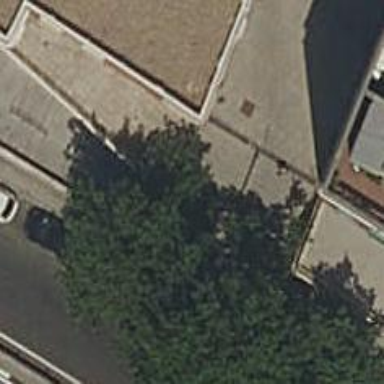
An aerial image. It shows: Pedestrian road paved with paving stones.